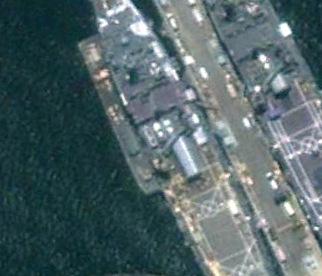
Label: combat